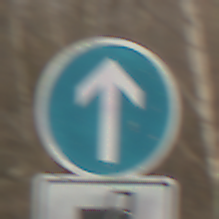
Verkehrszeichen: VorgeschriebeneFahrtrichtungGeradeaus
Zusatzzeichen unten: MehrspurigeFahrzeugeFrei8
Umgebung: Outdoor, Nature
Tageszeit: MorningAfternoon
Wetter: PartlyCloudy
Licht: Natural
Jahreszeit: Winter
Kontrast: MediumContrast